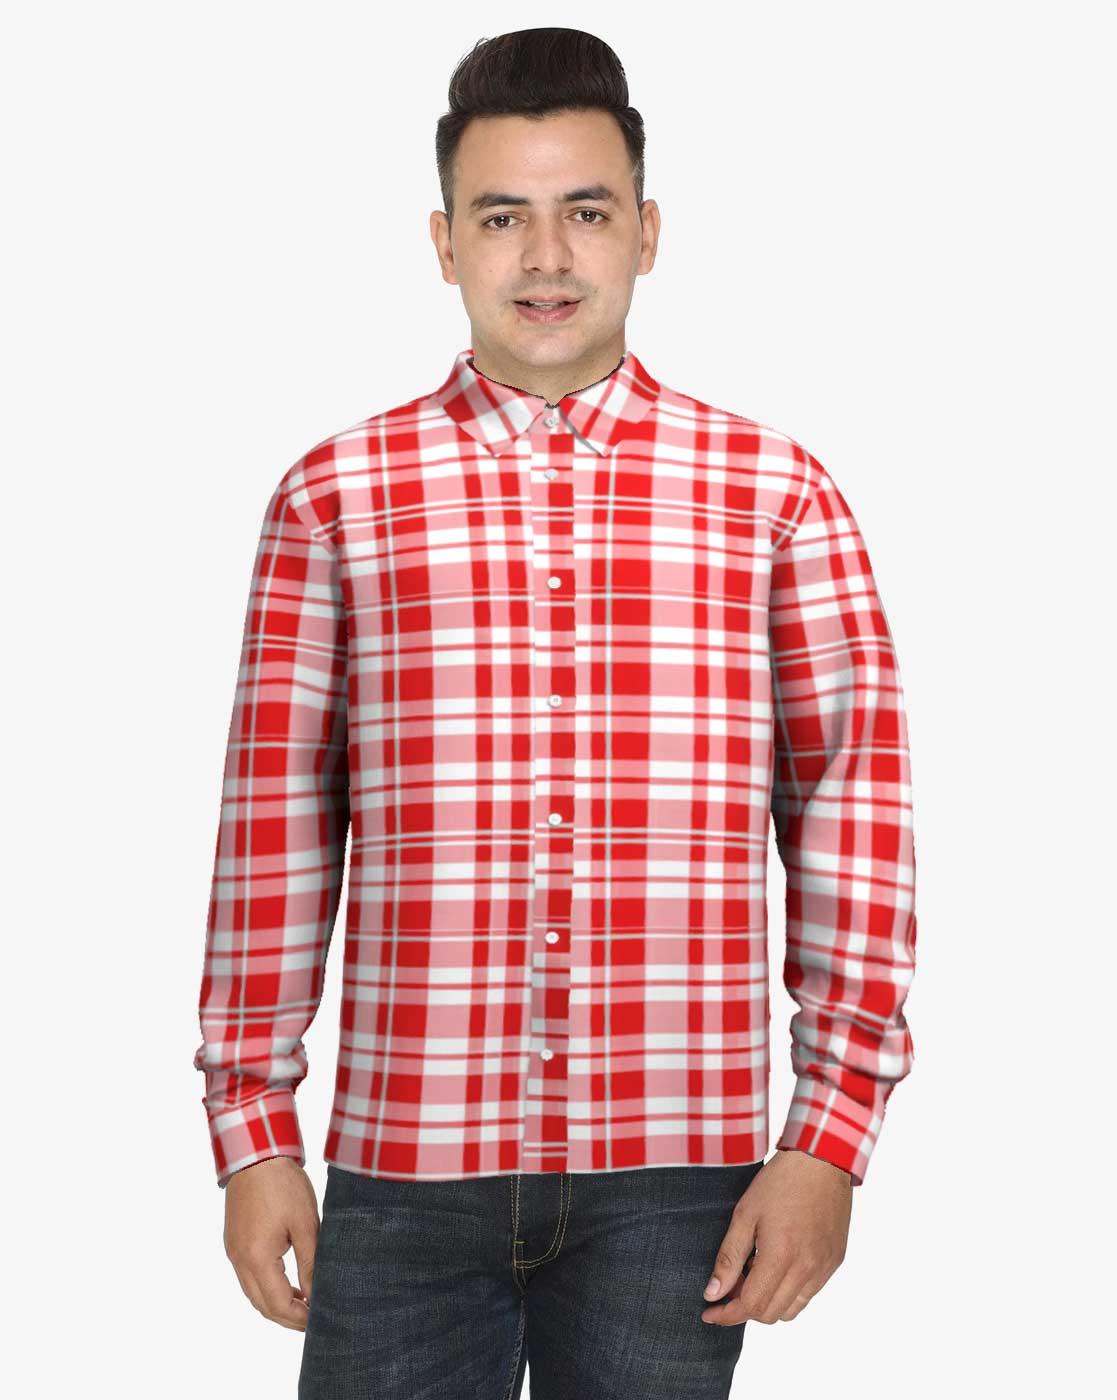
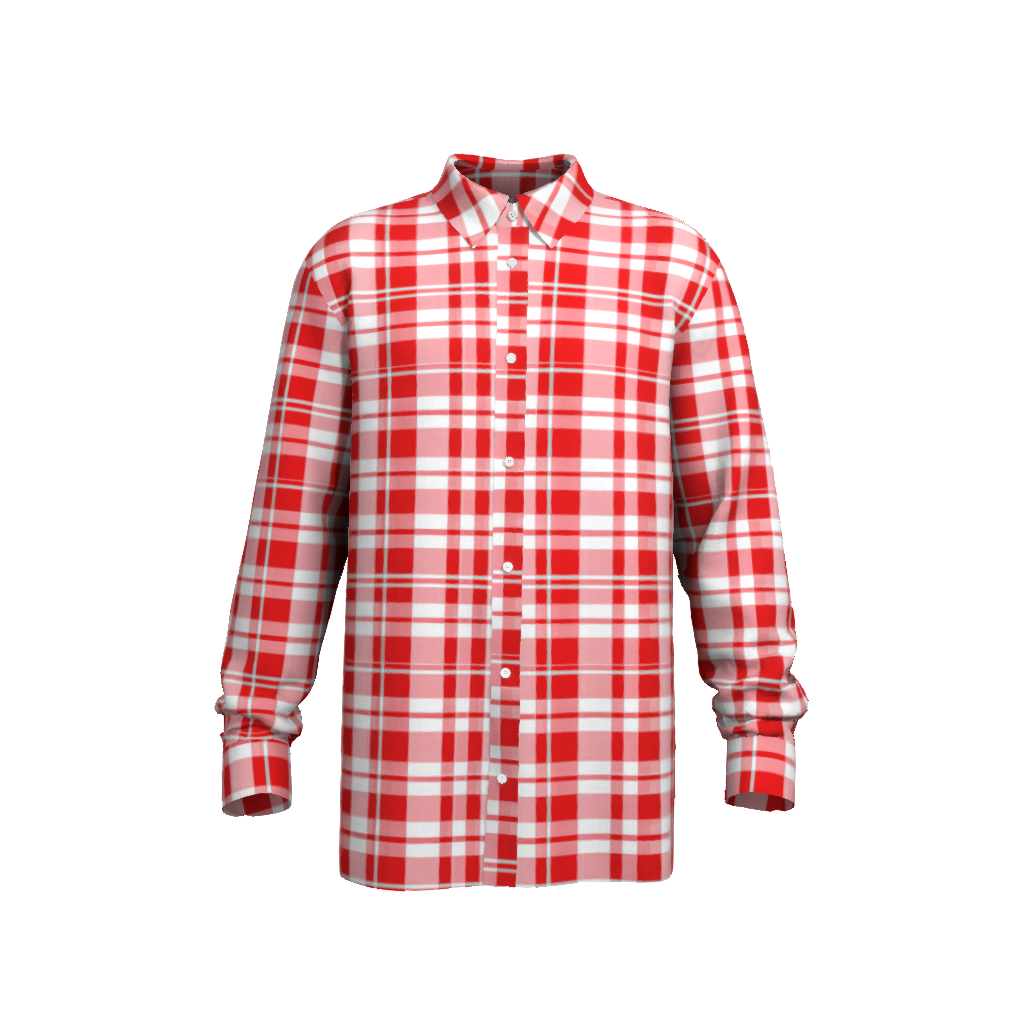
Clothing description: red white classic fit button up tee